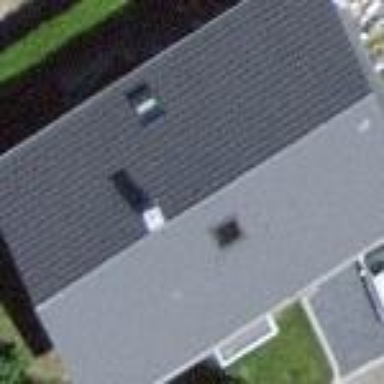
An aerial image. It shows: Building with flat roof made of roof tiles.